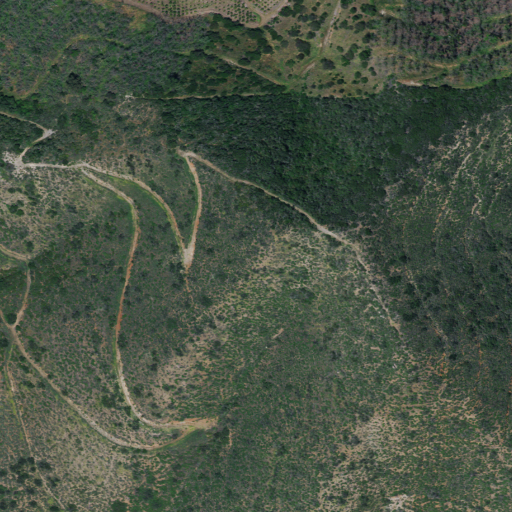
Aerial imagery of mountain in California named Weaver Mountain containing shrub and cultivated crops